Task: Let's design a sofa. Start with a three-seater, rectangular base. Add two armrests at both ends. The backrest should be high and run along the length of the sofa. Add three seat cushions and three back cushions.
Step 430:
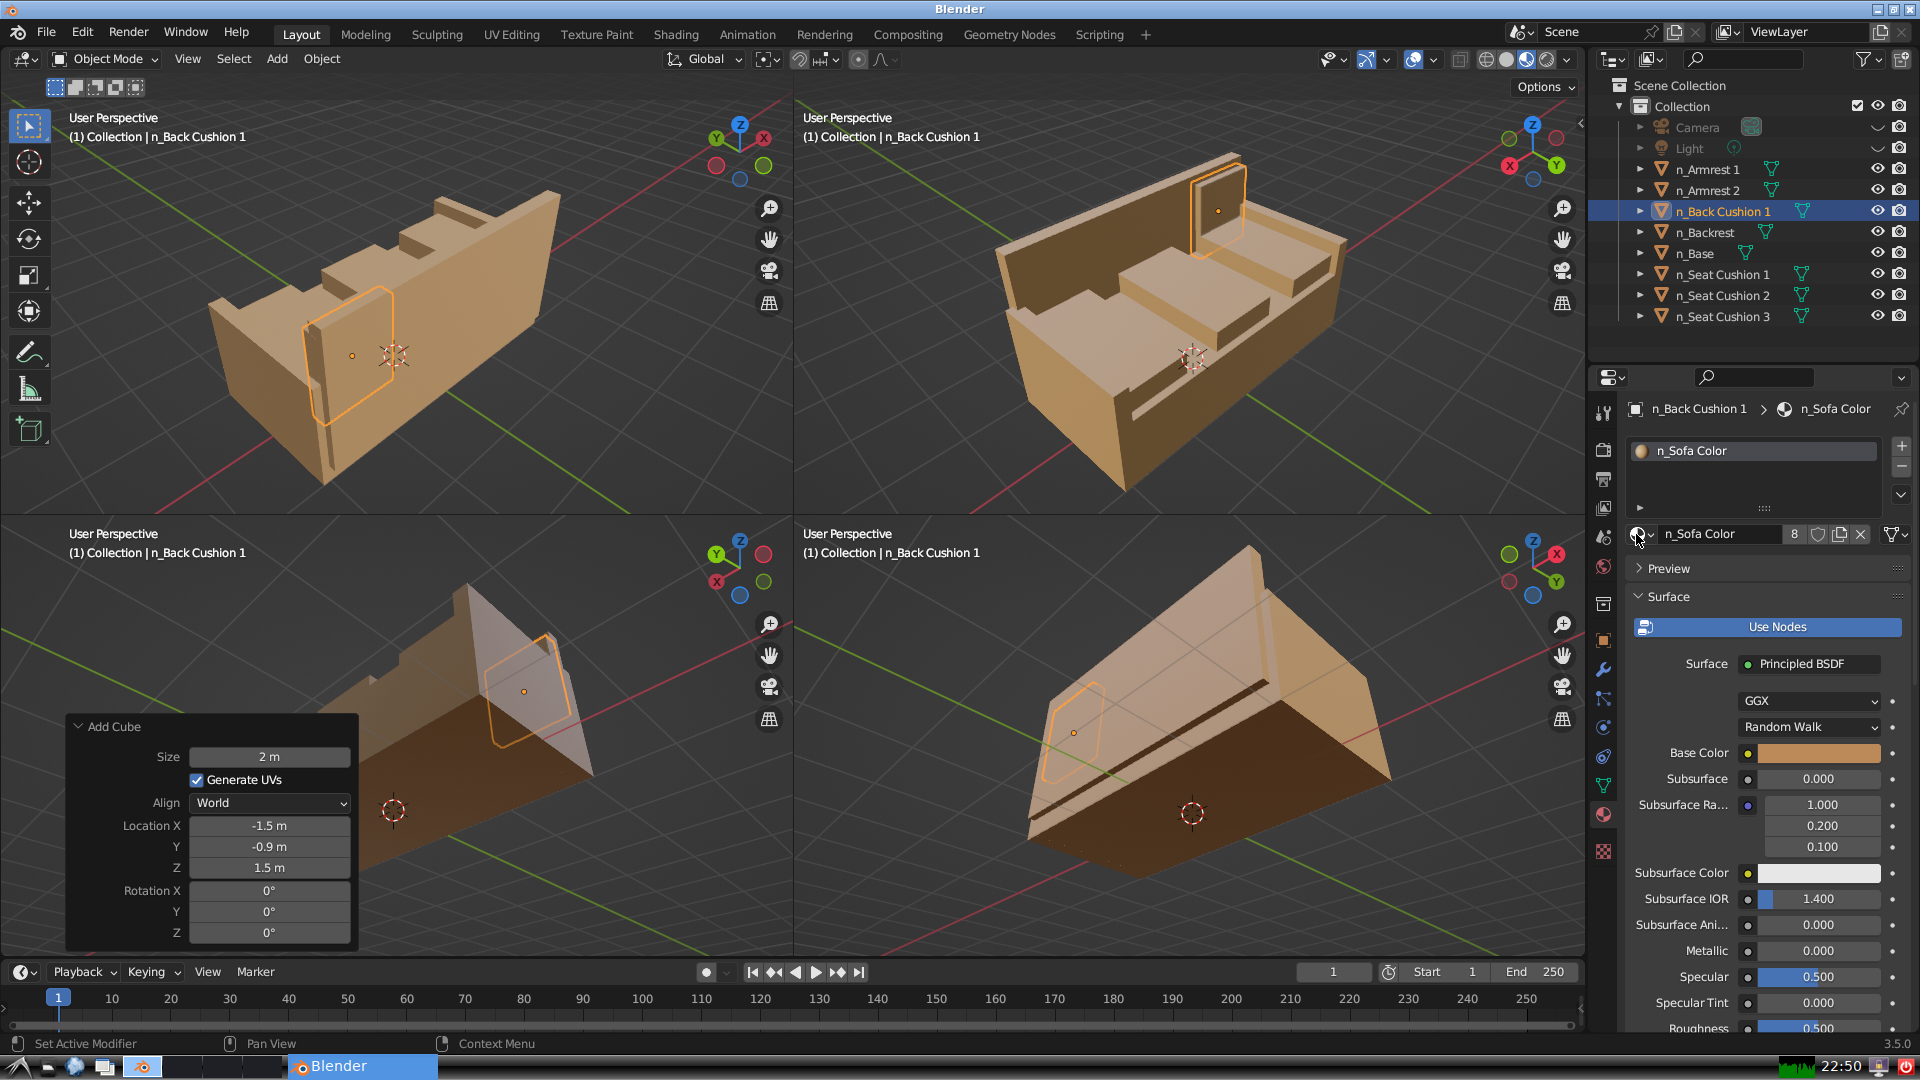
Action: {"mouse_move": [278, 58]}